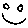
Label: smiley face